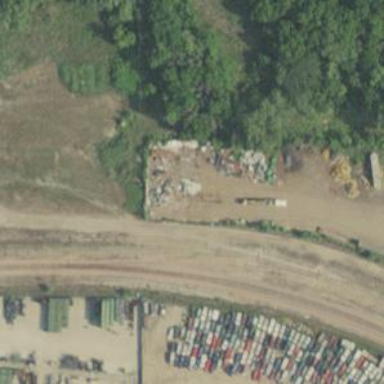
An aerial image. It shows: Railway siding for service.